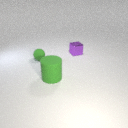
large green rubber cylinder to the left of small purple metal cube